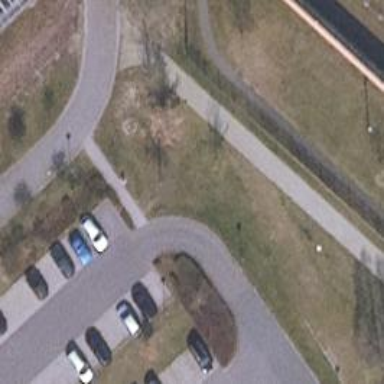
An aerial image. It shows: Paved parking aisle serving as service road.